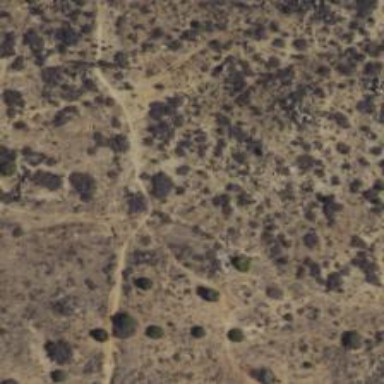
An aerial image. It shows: Path.